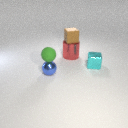
small brown rubber cube above large red metal cylinder